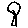
Label: tree